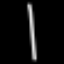
Label: line